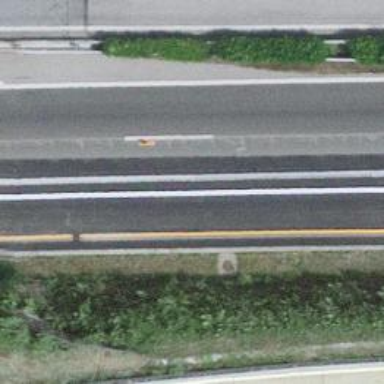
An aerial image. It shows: Asphalt motorway.